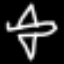
Label: airplane